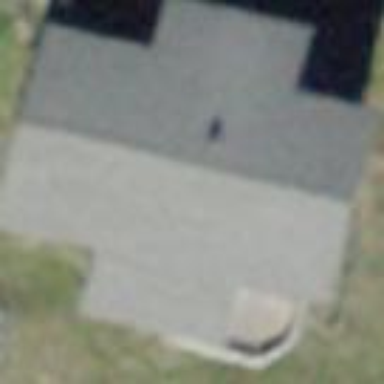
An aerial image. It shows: Building with tile roof.